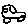
Label: car